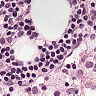
Metastatic tissue present: no